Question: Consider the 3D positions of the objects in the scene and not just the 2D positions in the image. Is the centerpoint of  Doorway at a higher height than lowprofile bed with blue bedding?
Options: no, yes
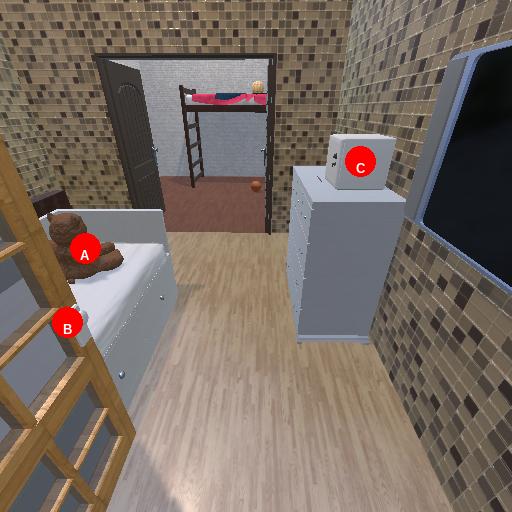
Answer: no